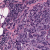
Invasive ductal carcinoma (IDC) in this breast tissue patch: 1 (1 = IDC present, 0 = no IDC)